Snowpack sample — Buffalo Mountain, Silverthorne, Colorado, USA (1/25/25, 10:11 AM MST)
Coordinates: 39.6222, -106.1139
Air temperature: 22 °F
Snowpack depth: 110 cm
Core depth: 40 cm
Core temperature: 46.4 °F
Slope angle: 12°, slope face: 102°
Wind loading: high
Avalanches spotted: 0
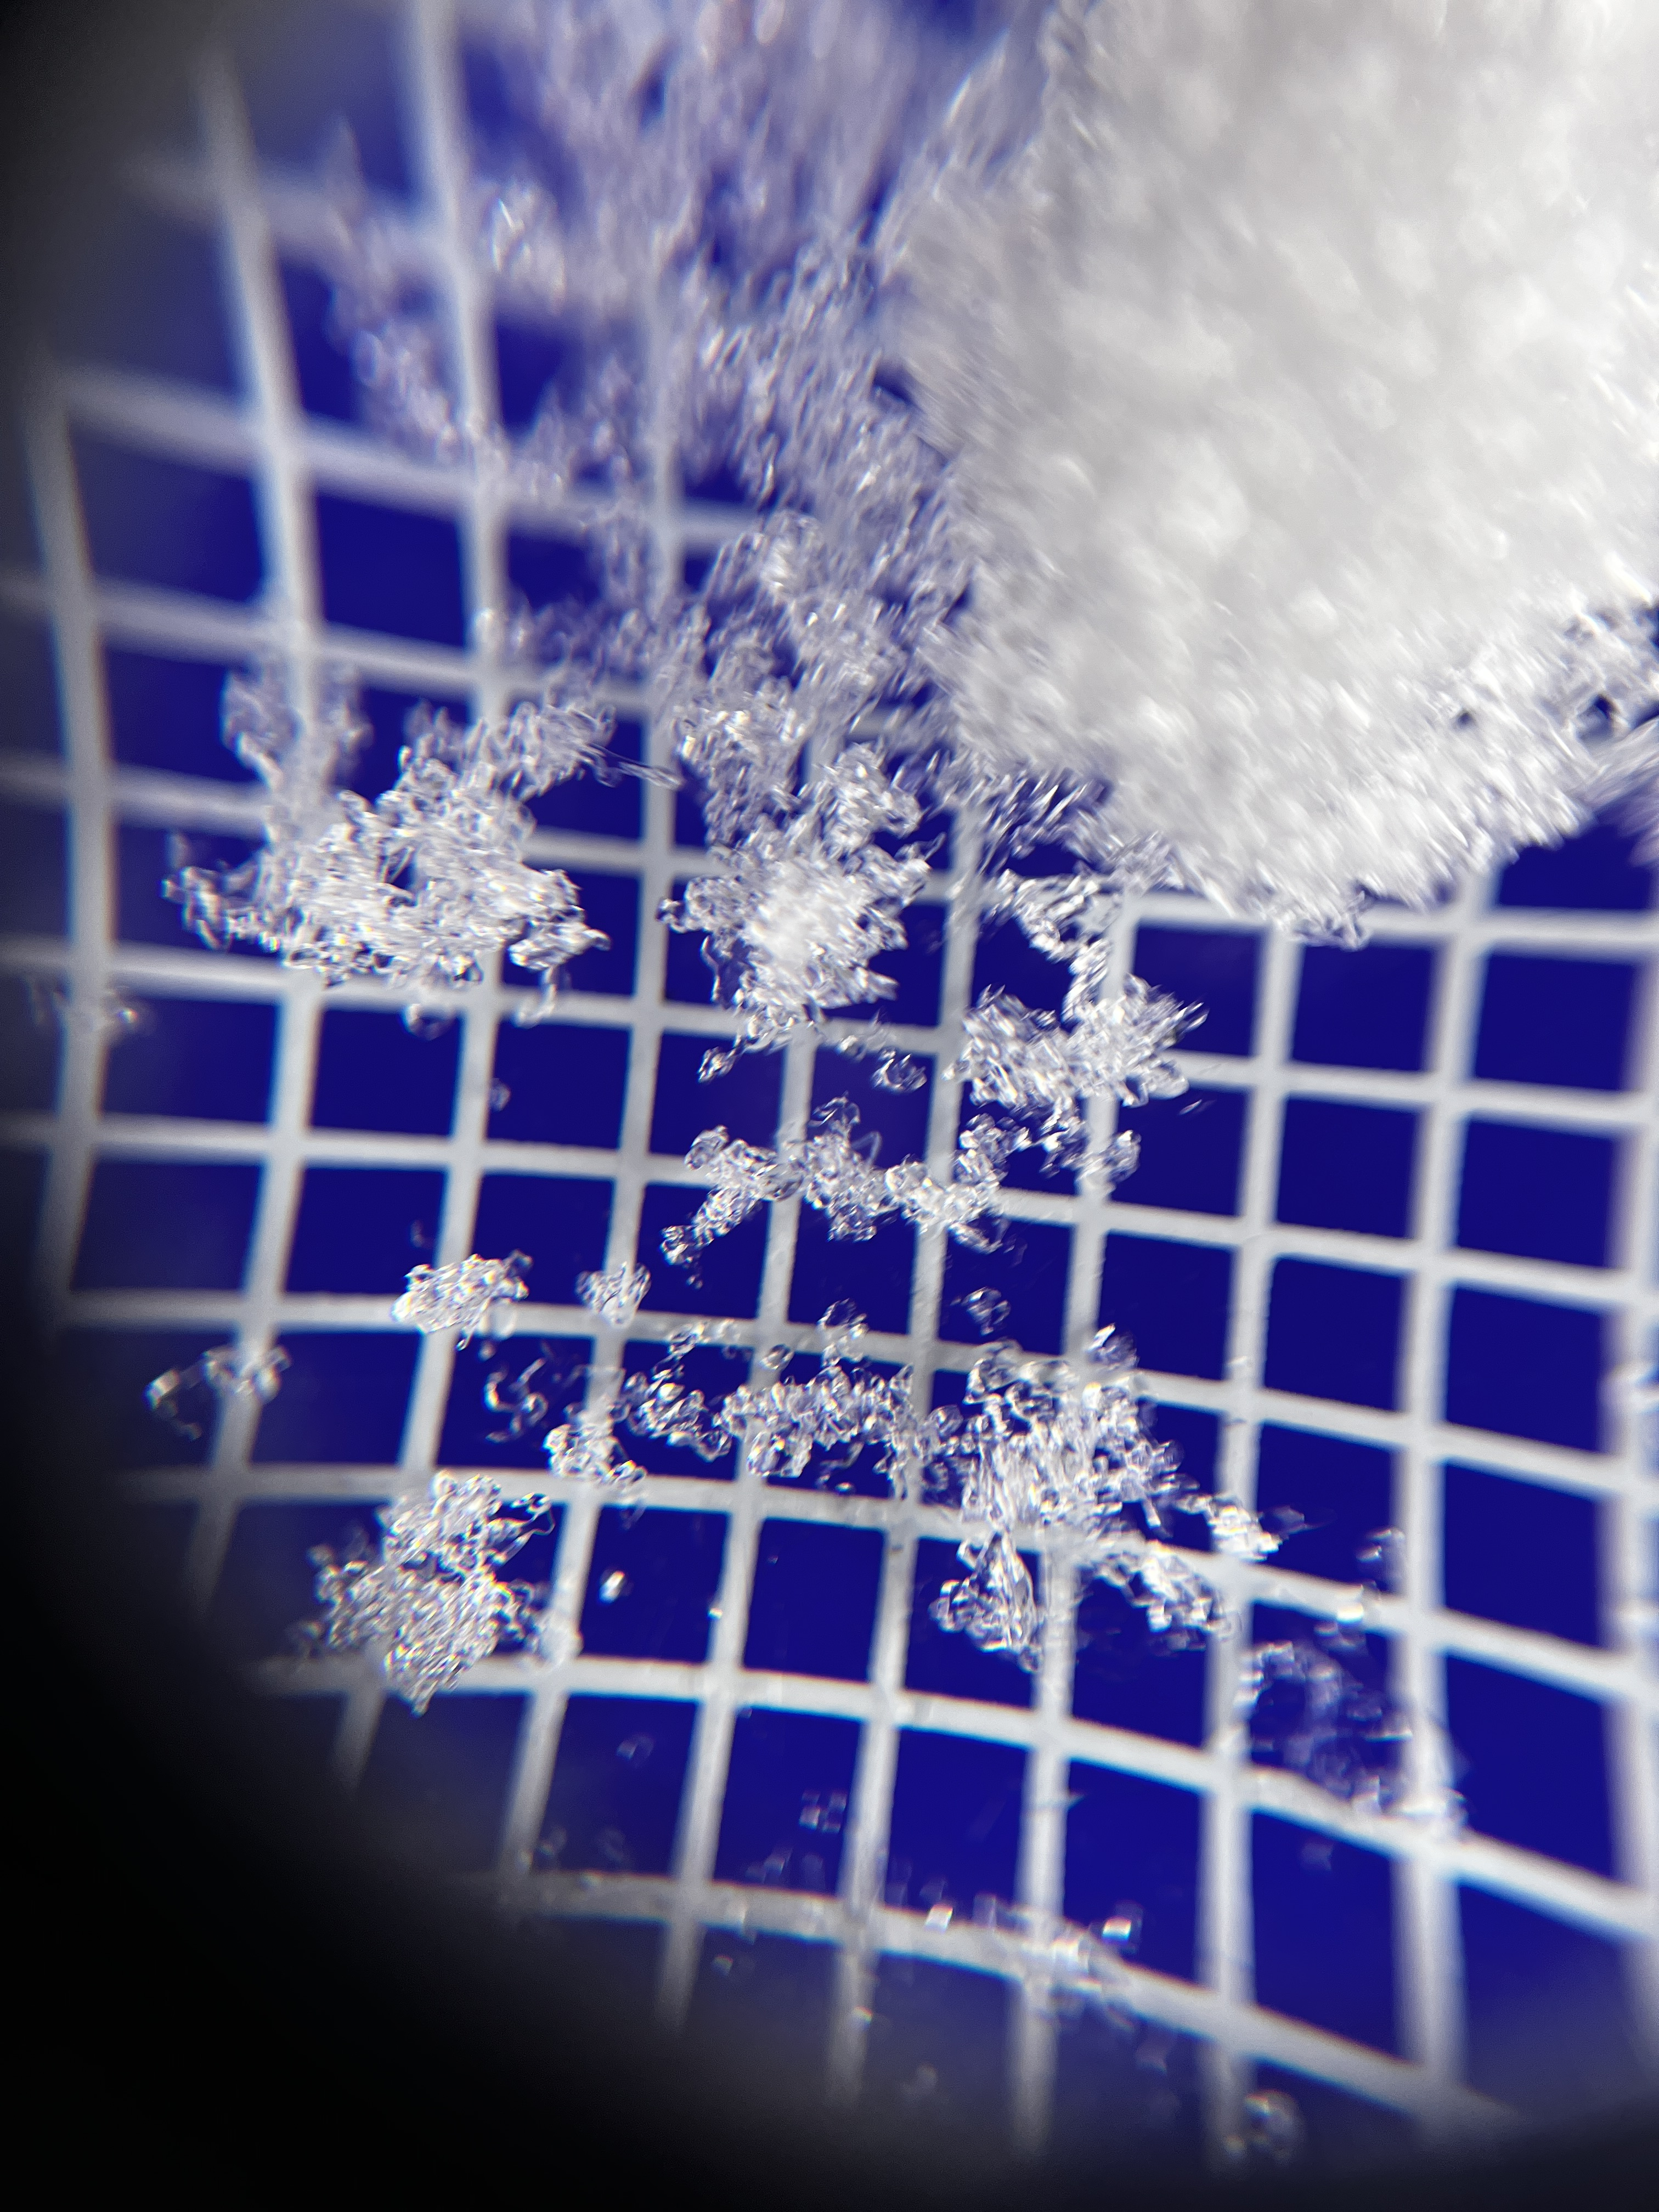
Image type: magnified_profile
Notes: No avalanches nearby, collected on the outskirts of a fire break 15 meters from the treeline, on way to Buffalo and Red Mountain